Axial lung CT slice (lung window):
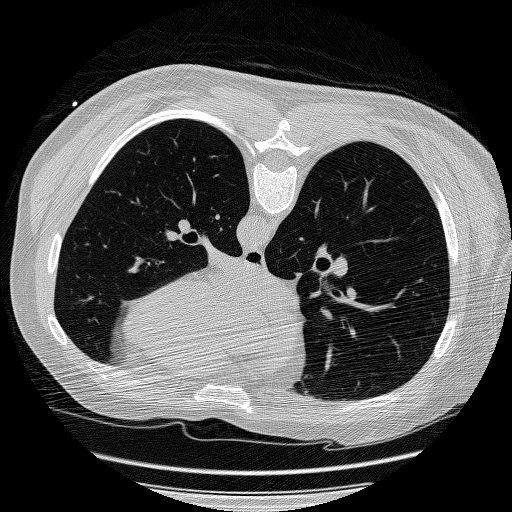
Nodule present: no